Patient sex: M
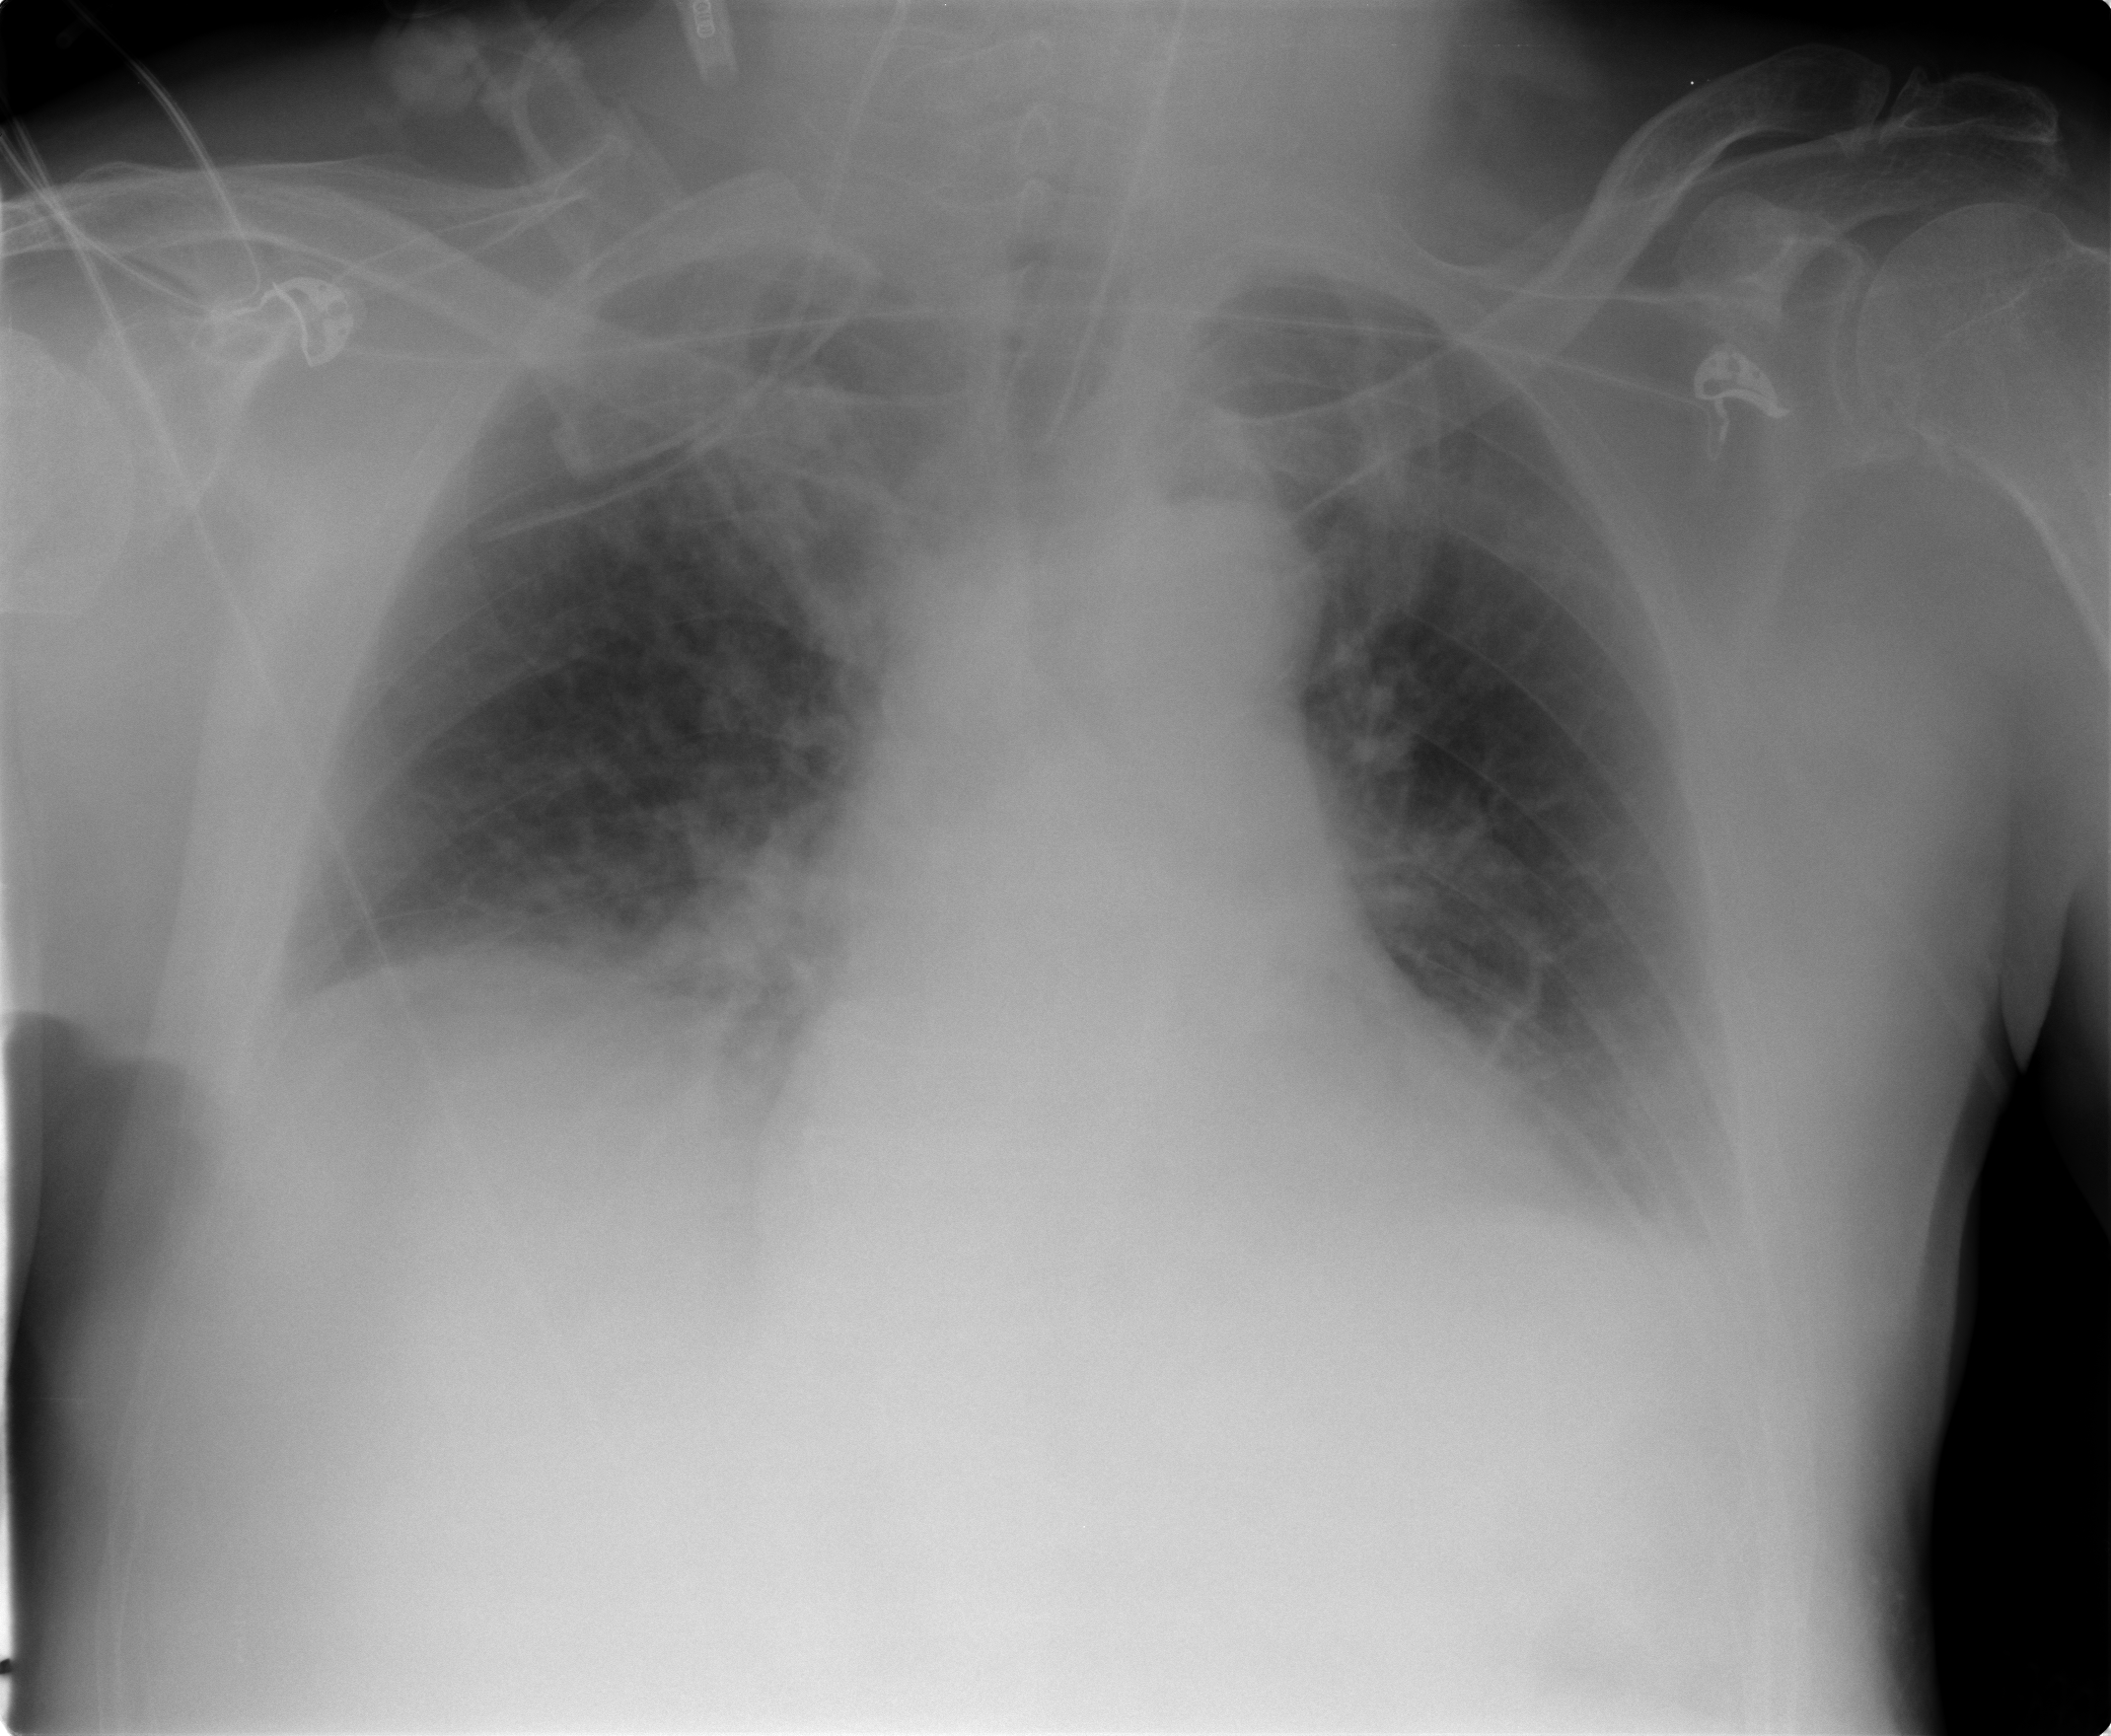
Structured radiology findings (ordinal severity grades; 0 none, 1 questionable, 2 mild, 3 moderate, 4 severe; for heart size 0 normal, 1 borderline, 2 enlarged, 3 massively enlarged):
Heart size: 1
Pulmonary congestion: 2
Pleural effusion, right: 2
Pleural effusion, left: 2
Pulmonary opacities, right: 2
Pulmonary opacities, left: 2
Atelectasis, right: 2
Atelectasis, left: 0